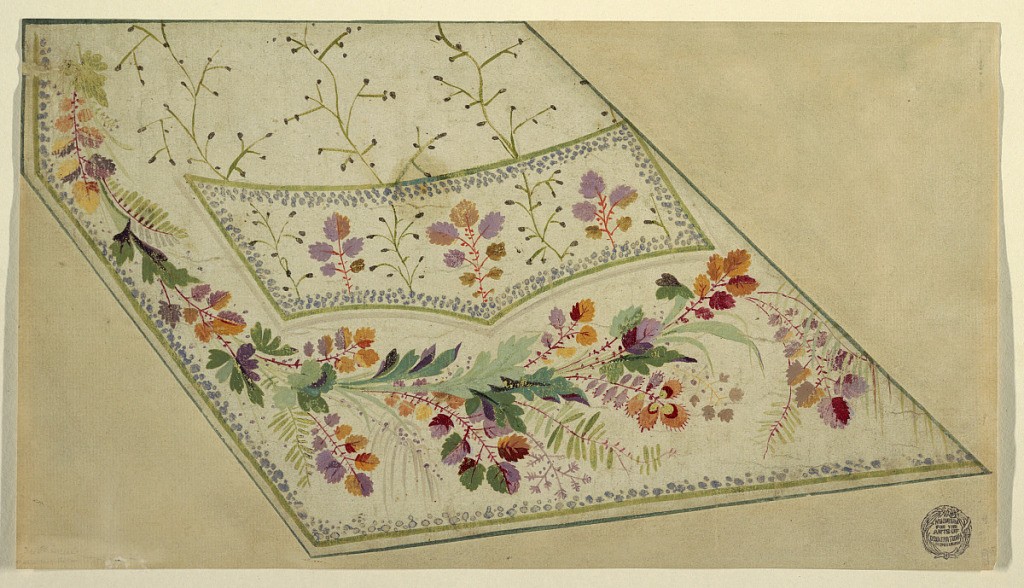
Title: Design for the Embroidered Decoration of a Main's Waistcoat of the "Fabrique de St. Ruf"
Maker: Fabrique de Saint Ruf, Lyon, France
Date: ca. 1785
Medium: Brush and gouache on paper
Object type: Drawing
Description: The design showing a piece off the upright edge over the oblique one is irregularly pentagonal and formed by a green strip. The edges of the flap of the pocket are green with points along the inner sides. From the bottom edge rise three leaf boughs and four stems which pass between the top edge into the field of the waistcoat. It shows similarly treated edges as the flap and a leaf garland along them.